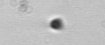
Label: nanoplankton_mix